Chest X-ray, AP view. Patient: 49 years old, sex F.
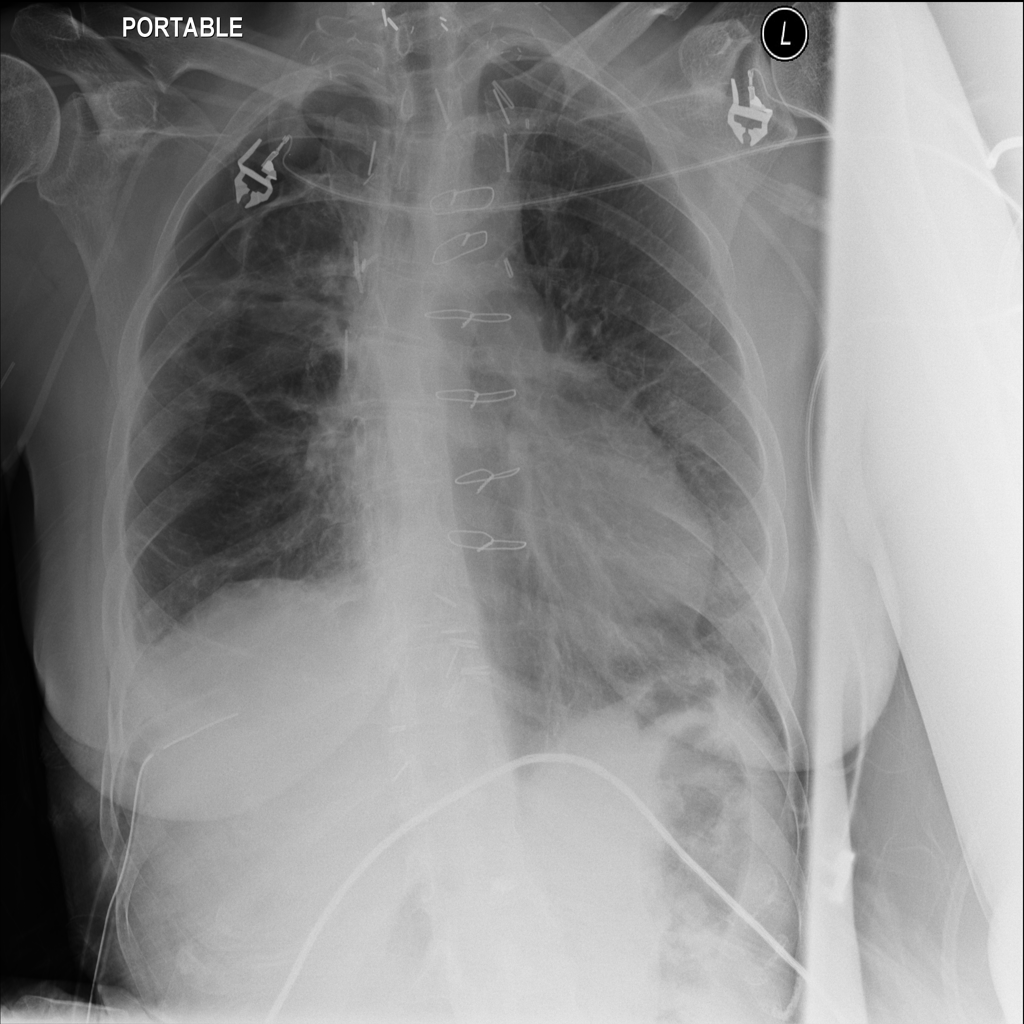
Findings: No Finding